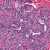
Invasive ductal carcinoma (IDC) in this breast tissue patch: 0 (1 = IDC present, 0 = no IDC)